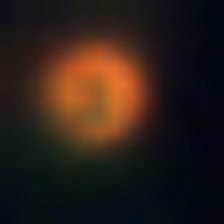
Taxon: NanoPlankton
Group: Other